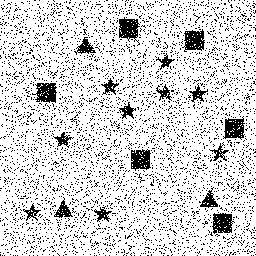
Squares: 6
Triangles: 3
Stars: 9
Total shapes: 18